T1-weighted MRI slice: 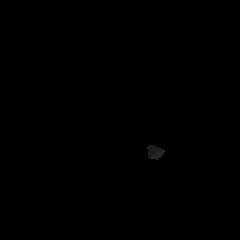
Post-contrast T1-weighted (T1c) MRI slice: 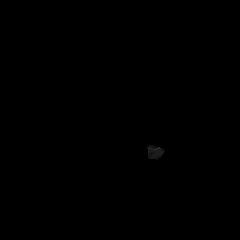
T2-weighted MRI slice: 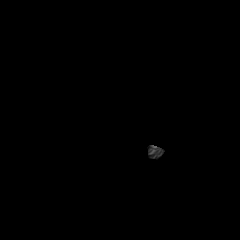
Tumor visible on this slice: no